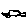
Label: car